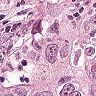
Metastatic tissue present: yes